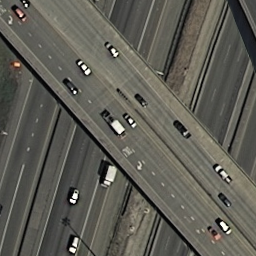
Label: overpass